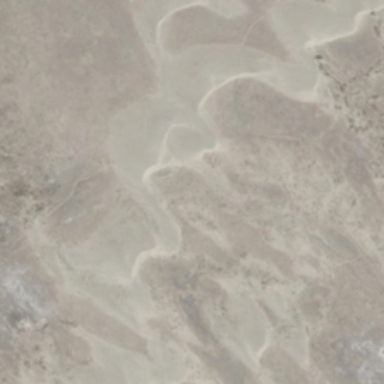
Several ripples are in a piece of gray desert .